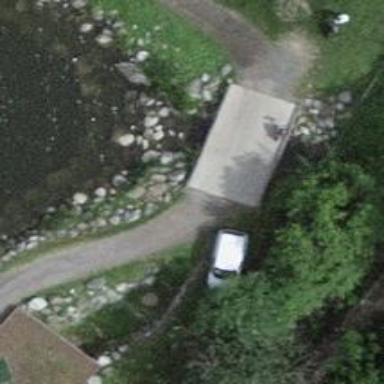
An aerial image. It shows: Designated golf cart track on grade1 bridge.